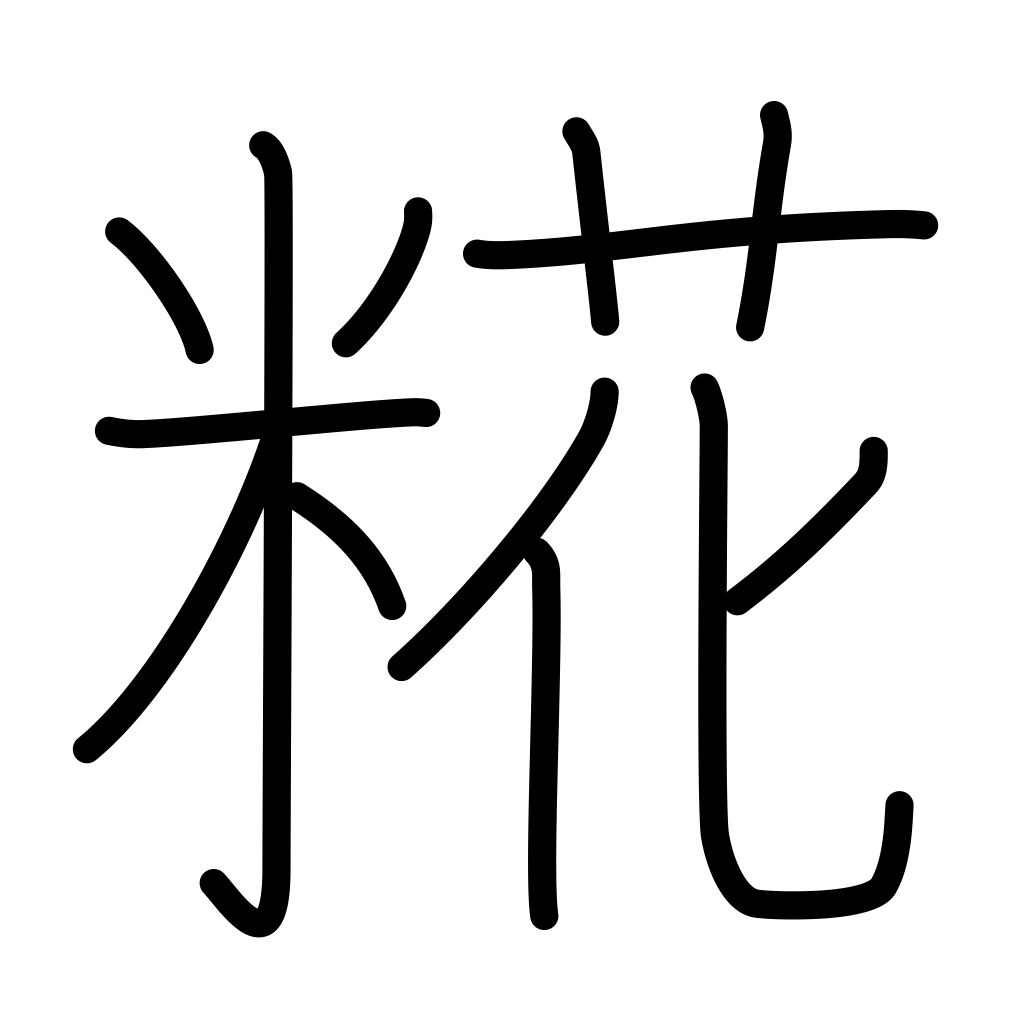
Meaning: malt